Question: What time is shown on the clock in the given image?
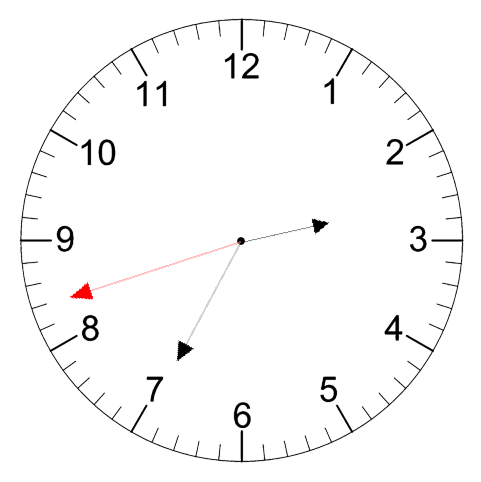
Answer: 02:34:42